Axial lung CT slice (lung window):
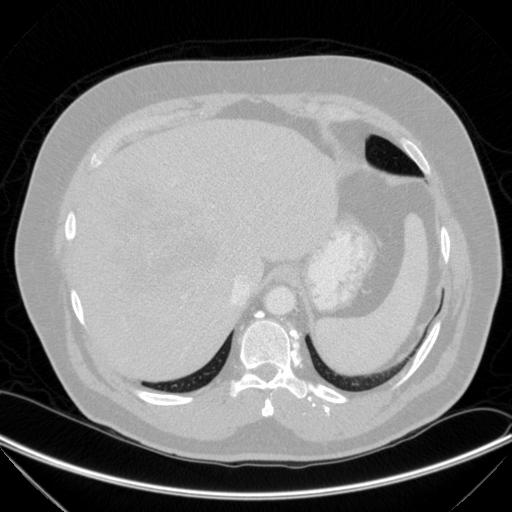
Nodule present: no